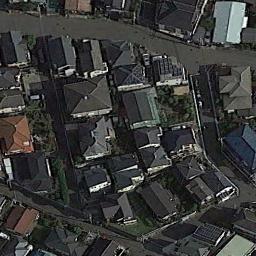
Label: dense_residential